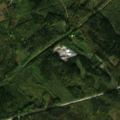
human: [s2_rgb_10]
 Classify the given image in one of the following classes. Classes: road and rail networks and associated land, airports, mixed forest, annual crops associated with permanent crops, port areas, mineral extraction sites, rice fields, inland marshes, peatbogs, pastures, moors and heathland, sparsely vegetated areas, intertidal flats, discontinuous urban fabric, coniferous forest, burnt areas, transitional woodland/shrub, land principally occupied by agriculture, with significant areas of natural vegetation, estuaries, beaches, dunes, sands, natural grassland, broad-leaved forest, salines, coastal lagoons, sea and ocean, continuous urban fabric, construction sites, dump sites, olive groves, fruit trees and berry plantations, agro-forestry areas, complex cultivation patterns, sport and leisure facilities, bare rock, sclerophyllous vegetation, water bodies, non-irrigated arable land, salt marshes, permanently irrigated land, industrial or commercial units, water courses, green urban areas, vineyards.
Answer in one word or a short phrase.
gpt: broad-leaved forest, coniferous forest, mixed forest, transitional woodland/shrub